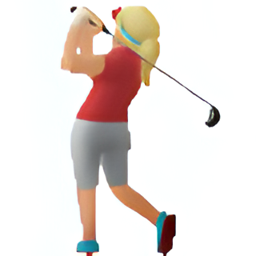
Name: woman golfing type 3
Emoji: 🏌🏼‍♀️
Group: People & Body
Sub-group: person-sport